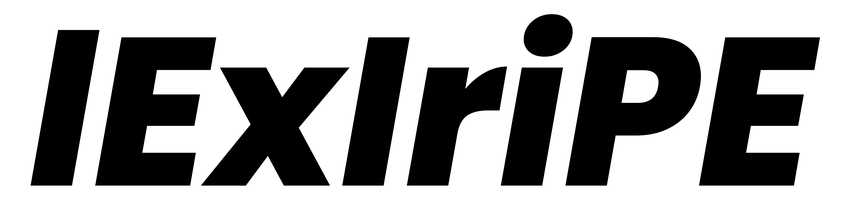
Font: Poppins-ExtraBoldItalic